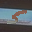
Label: 5